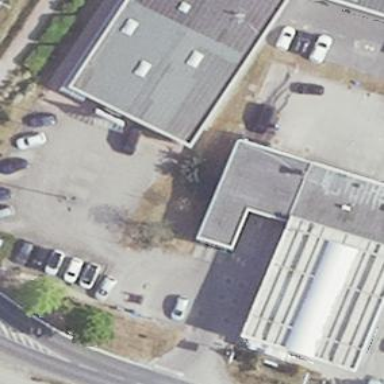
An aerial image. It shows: Building housing fuel station.